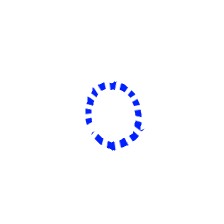
Shape: circle